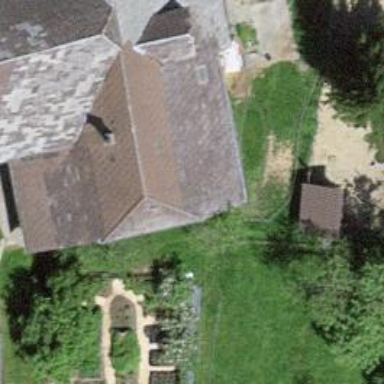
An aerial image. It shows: Farm building.